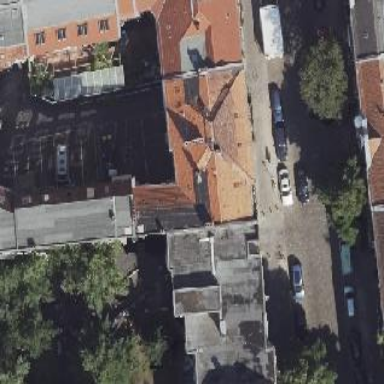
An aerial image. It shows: Part of building.